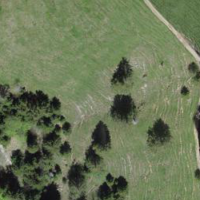
EUNIS habitat code: 43
Species observed at this site:
Neotinea ustulata